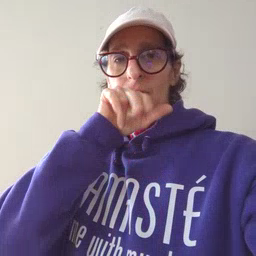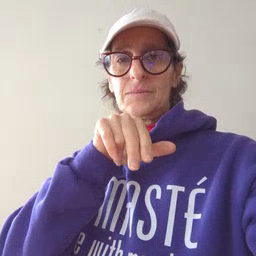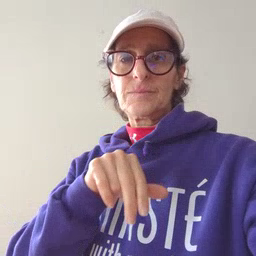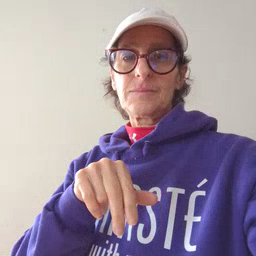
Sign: tongue